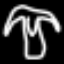
Label: palm tree